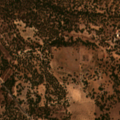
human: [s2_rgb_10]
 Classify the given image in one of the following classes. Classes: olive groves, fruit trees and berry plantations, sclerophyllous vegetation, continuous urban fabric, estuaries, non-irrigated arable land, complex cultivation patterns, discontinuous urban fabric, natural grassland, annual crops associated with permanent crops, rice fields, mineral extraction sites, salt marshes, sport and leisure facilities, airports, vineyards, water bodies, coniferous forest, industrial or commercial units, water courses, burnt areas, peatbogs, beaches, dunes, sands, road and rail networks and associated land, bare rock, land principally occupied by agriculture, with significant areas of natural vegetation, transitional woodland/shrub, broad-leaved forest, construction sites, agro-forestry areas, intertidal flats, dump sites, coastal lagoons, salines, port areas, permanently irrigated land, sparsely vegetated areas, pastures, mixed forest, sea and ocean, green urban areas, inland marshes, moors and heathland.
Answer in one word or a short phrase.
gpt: non-irrigated arable land, agro-forestry areas, transitional woodland/shrub